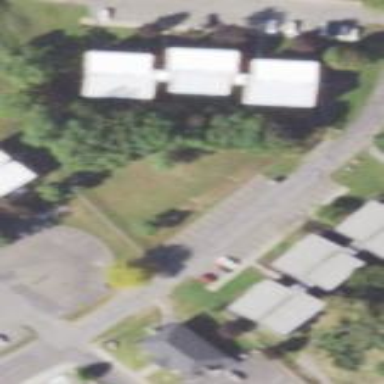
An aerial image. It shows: Parking area with surface.